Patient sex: M
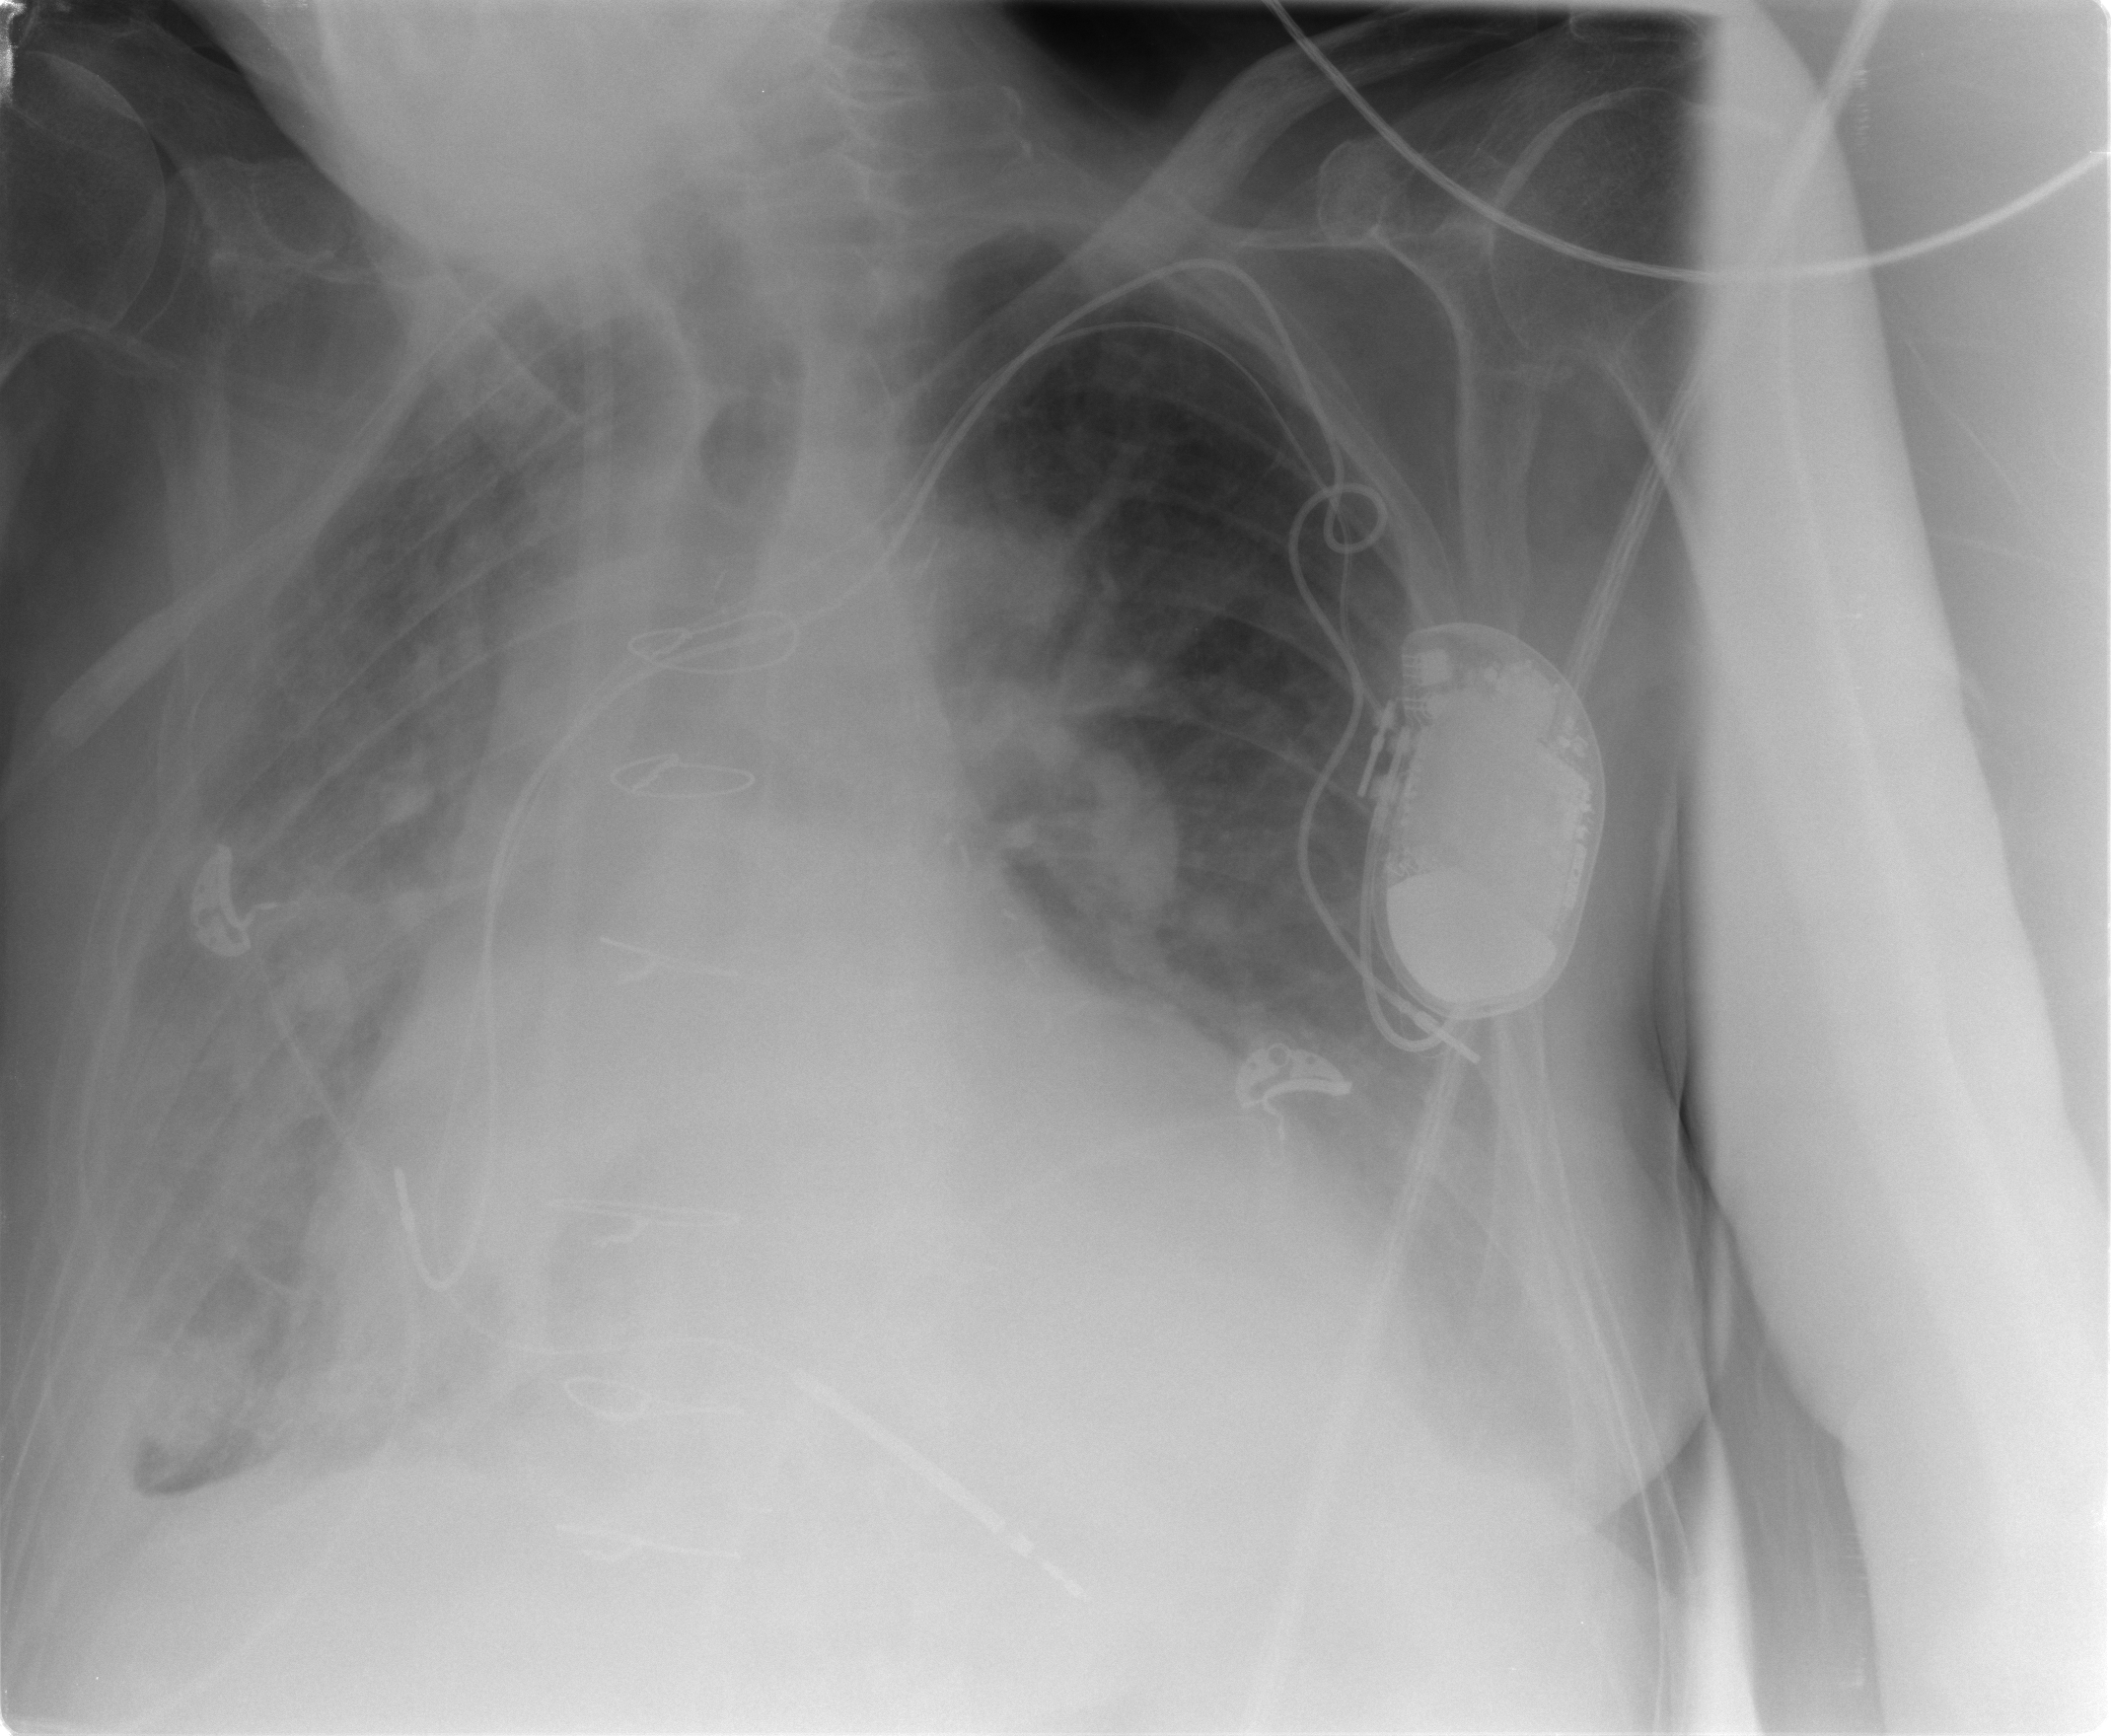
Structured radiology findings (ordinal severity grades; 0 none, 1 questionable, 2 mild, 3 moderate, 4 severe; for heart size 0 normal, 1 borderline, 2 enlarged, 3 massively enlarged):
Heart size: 2
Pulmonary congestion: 3
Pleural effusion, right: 2
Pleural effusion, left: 3
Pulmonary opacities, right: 3
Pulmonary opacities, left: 2
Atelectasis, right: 2
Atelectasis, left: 2